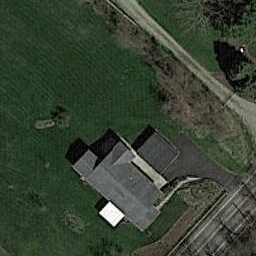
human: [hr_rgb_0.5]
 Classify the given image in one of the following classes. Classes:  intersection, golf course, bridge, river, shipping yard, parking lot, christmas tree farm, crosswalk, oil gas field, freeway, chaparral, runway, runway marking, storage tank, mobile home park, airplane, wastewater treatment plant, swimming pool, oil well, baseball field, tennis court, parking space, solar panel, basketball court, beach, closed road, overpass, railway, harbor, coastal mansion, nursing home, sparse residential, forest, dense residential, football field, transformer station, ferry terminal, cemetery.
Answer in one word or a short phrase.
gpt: sparse residential